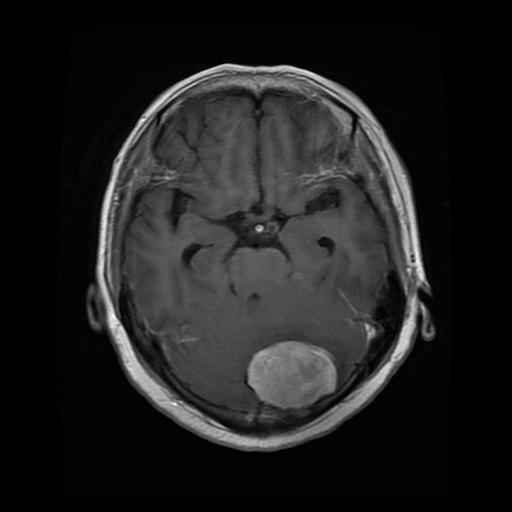
Label: meningioma